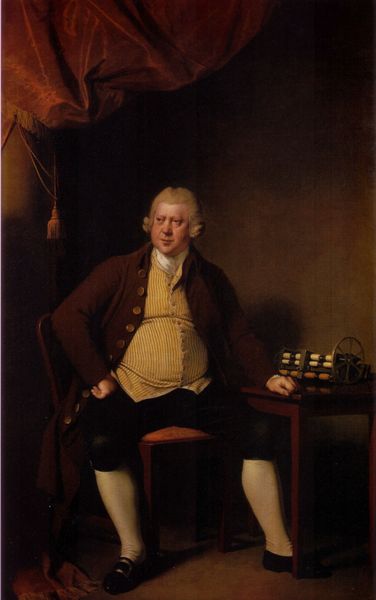
Titel: Sir Richard Arkwright
Künstler: Joseph Wright of Derby
Institution: Privatbesitz
Schlagwörter: dunkel, gemälde, hand, mann, schatten, weiß, gelb, sitzen, braun, hell, licht, mund, nase, orange, raum, schwarz, stuhl, stützen, säule, tisch, zimmer, rot, tuch, rock, alt, anzug, blond, hemd, hose, jacke, augen, barock, gesicht, rembrandt, samt, hände, instrument, portrait, porträt, vorhang, dunkelheit, gold, haare, mantel, pose, reich, sitzend, england, locken, seide, perücke, haltung, schuhe, hosen, rad, dick, gardine, polster, bouton, halstuch, homme, jaune, manteau, gestreift, kordel, quaste, socken, strumpf, bauch, knie, knöpfe, gehrock, knopfleiste, weste, fett, strümpfe, maschine, gerät, winde, blanc, hässlich, lustig, kasten, selbstportrait, chien, strumpfhose, knopfreihe, bourgeois, assis, chaise, chambre, rouge, anglais, baldachin, lichtquelle, kniebundhose, kniestrümpfe, niederländer, kniebundhosen, schnallenschuhe, kanarienvogel, ombres, tisc, spindel, perrücke, boutons, rideau, kniehose, apparat, vieux, réalisme, mur, kurbel, gros, knickerbocker, table, ventre, veste, erfinder, vien, perruque, chiens, korddel, roue, rideaux, wampe, telegraf, machine, maron, ducreux, kniebundhosequaste, lisse, sachse, telegramm, gilet, 1800, dmann, wsete, barrocl, kniebungdhose, boulier, lagréné, tnt, explosif, tesla, dix huit, chausse, encyclopédie, comptable, banquier, apparature, ridaux